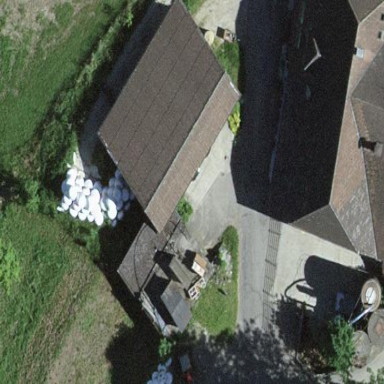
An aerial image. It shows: Shed building.